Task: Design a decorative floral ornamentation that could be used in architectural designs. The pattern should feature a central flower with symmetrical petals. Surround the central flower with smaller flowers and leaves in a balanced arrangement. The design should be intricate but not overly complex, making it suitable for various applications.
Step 332:
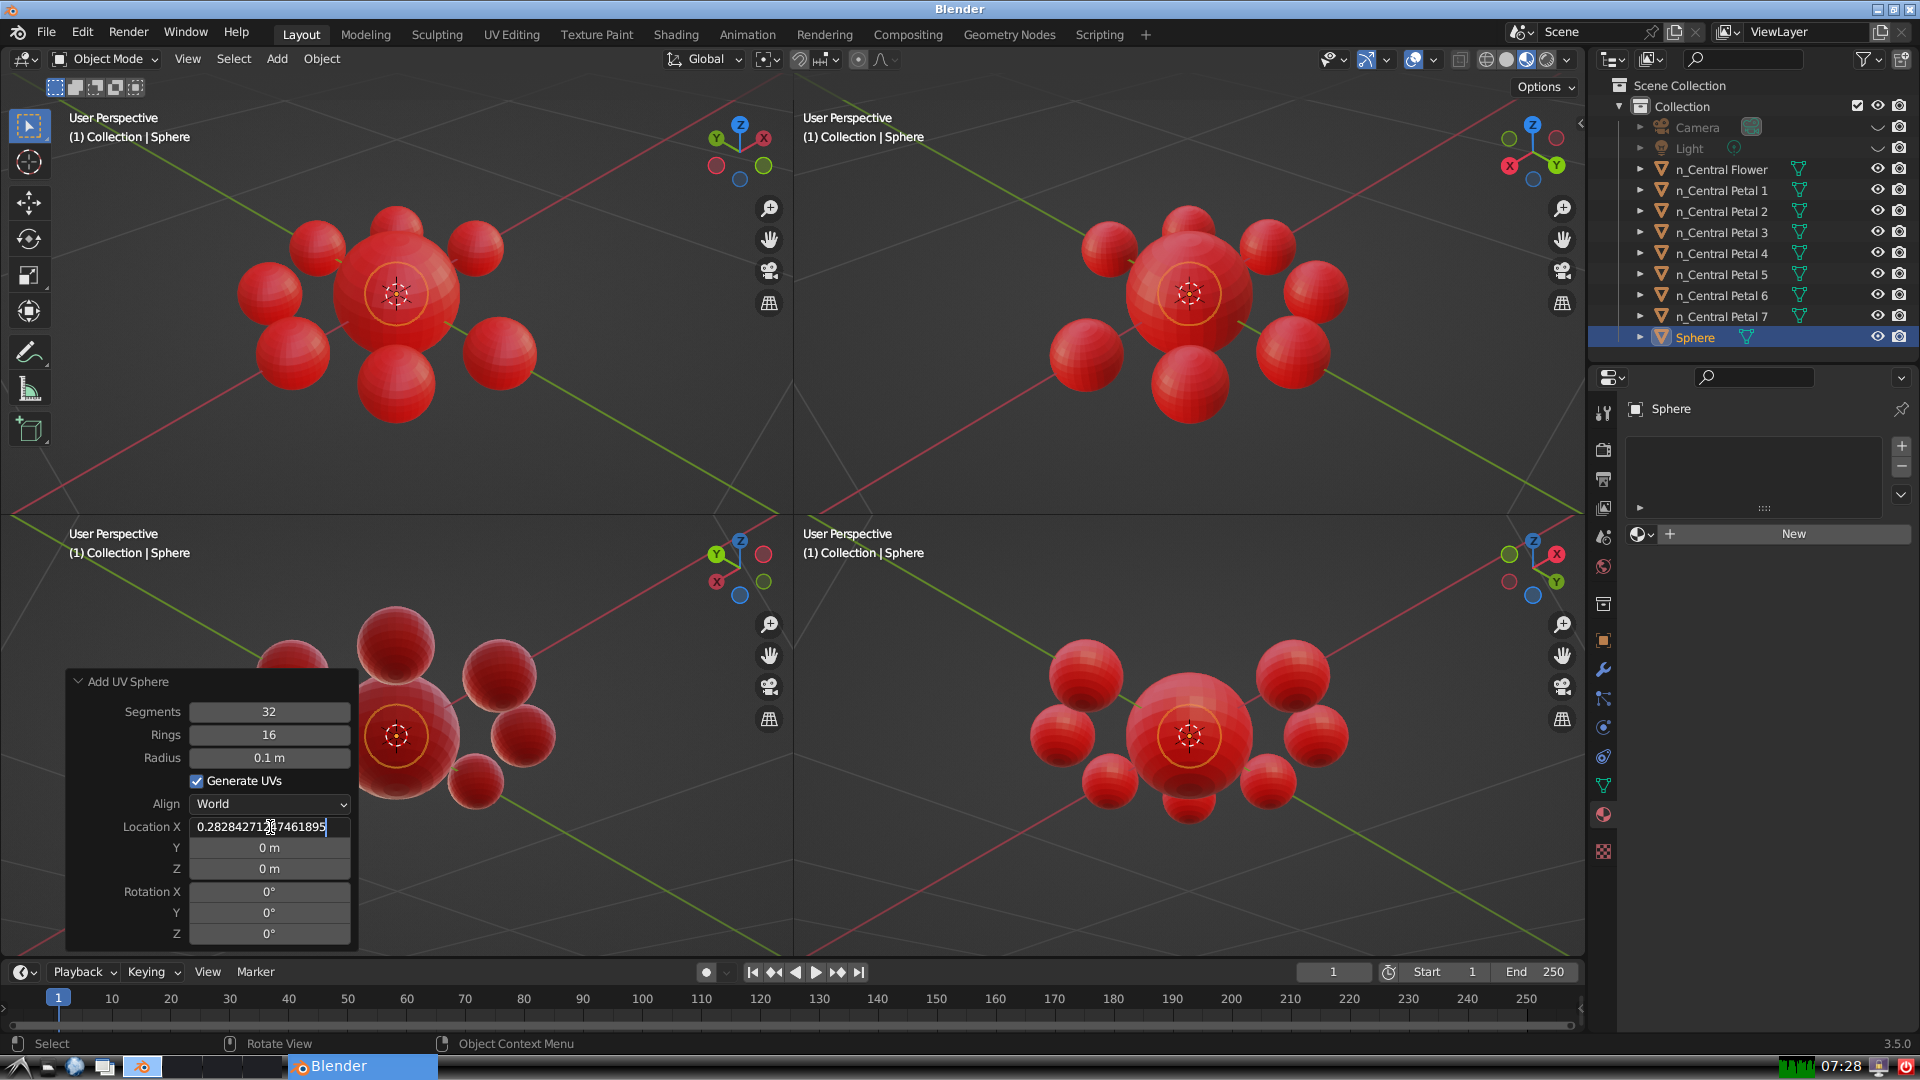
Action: {"key_press": ['Return']}